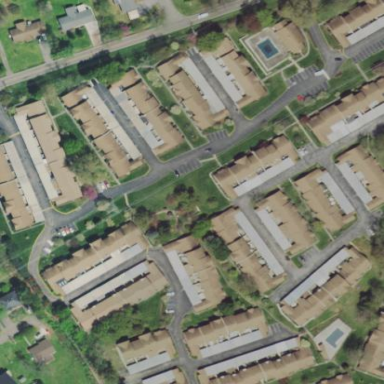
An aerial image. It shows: Condominium within residential area.